Aerial crown-view tile of a tropical tree (Barro Colorado Island, Panama), acquired 20240611:
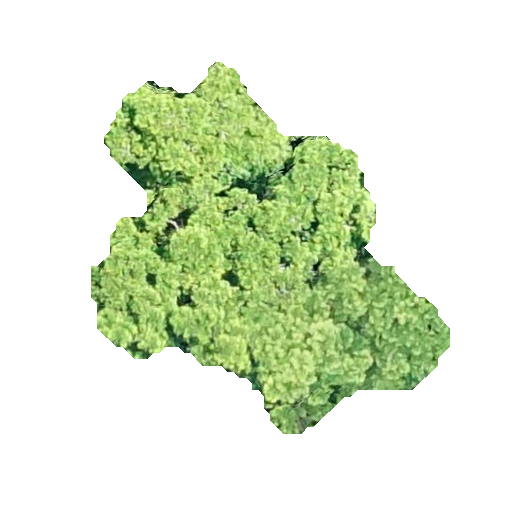
Species: Platypodium elegans
GBIF accepted scientific name: Platypodium elegans
Crown area: 120.616 m²